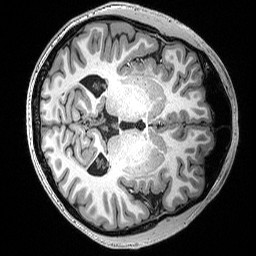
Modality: T1w
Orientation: axial
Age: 20
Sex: male
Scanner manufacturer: siemens
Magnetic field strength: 3 T
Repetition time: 2.53 s
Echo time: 0.0033 s